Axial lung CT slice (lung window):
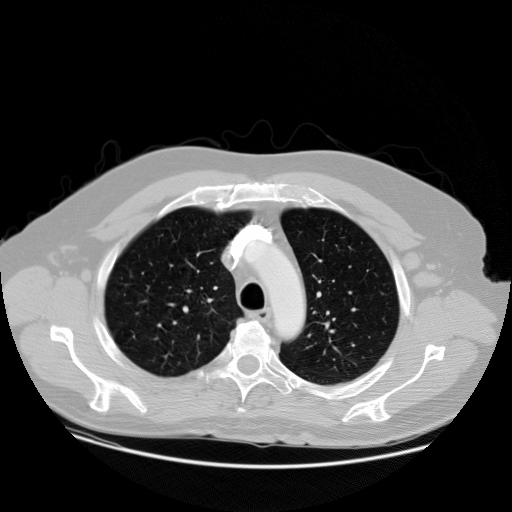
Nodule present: no